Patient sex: M
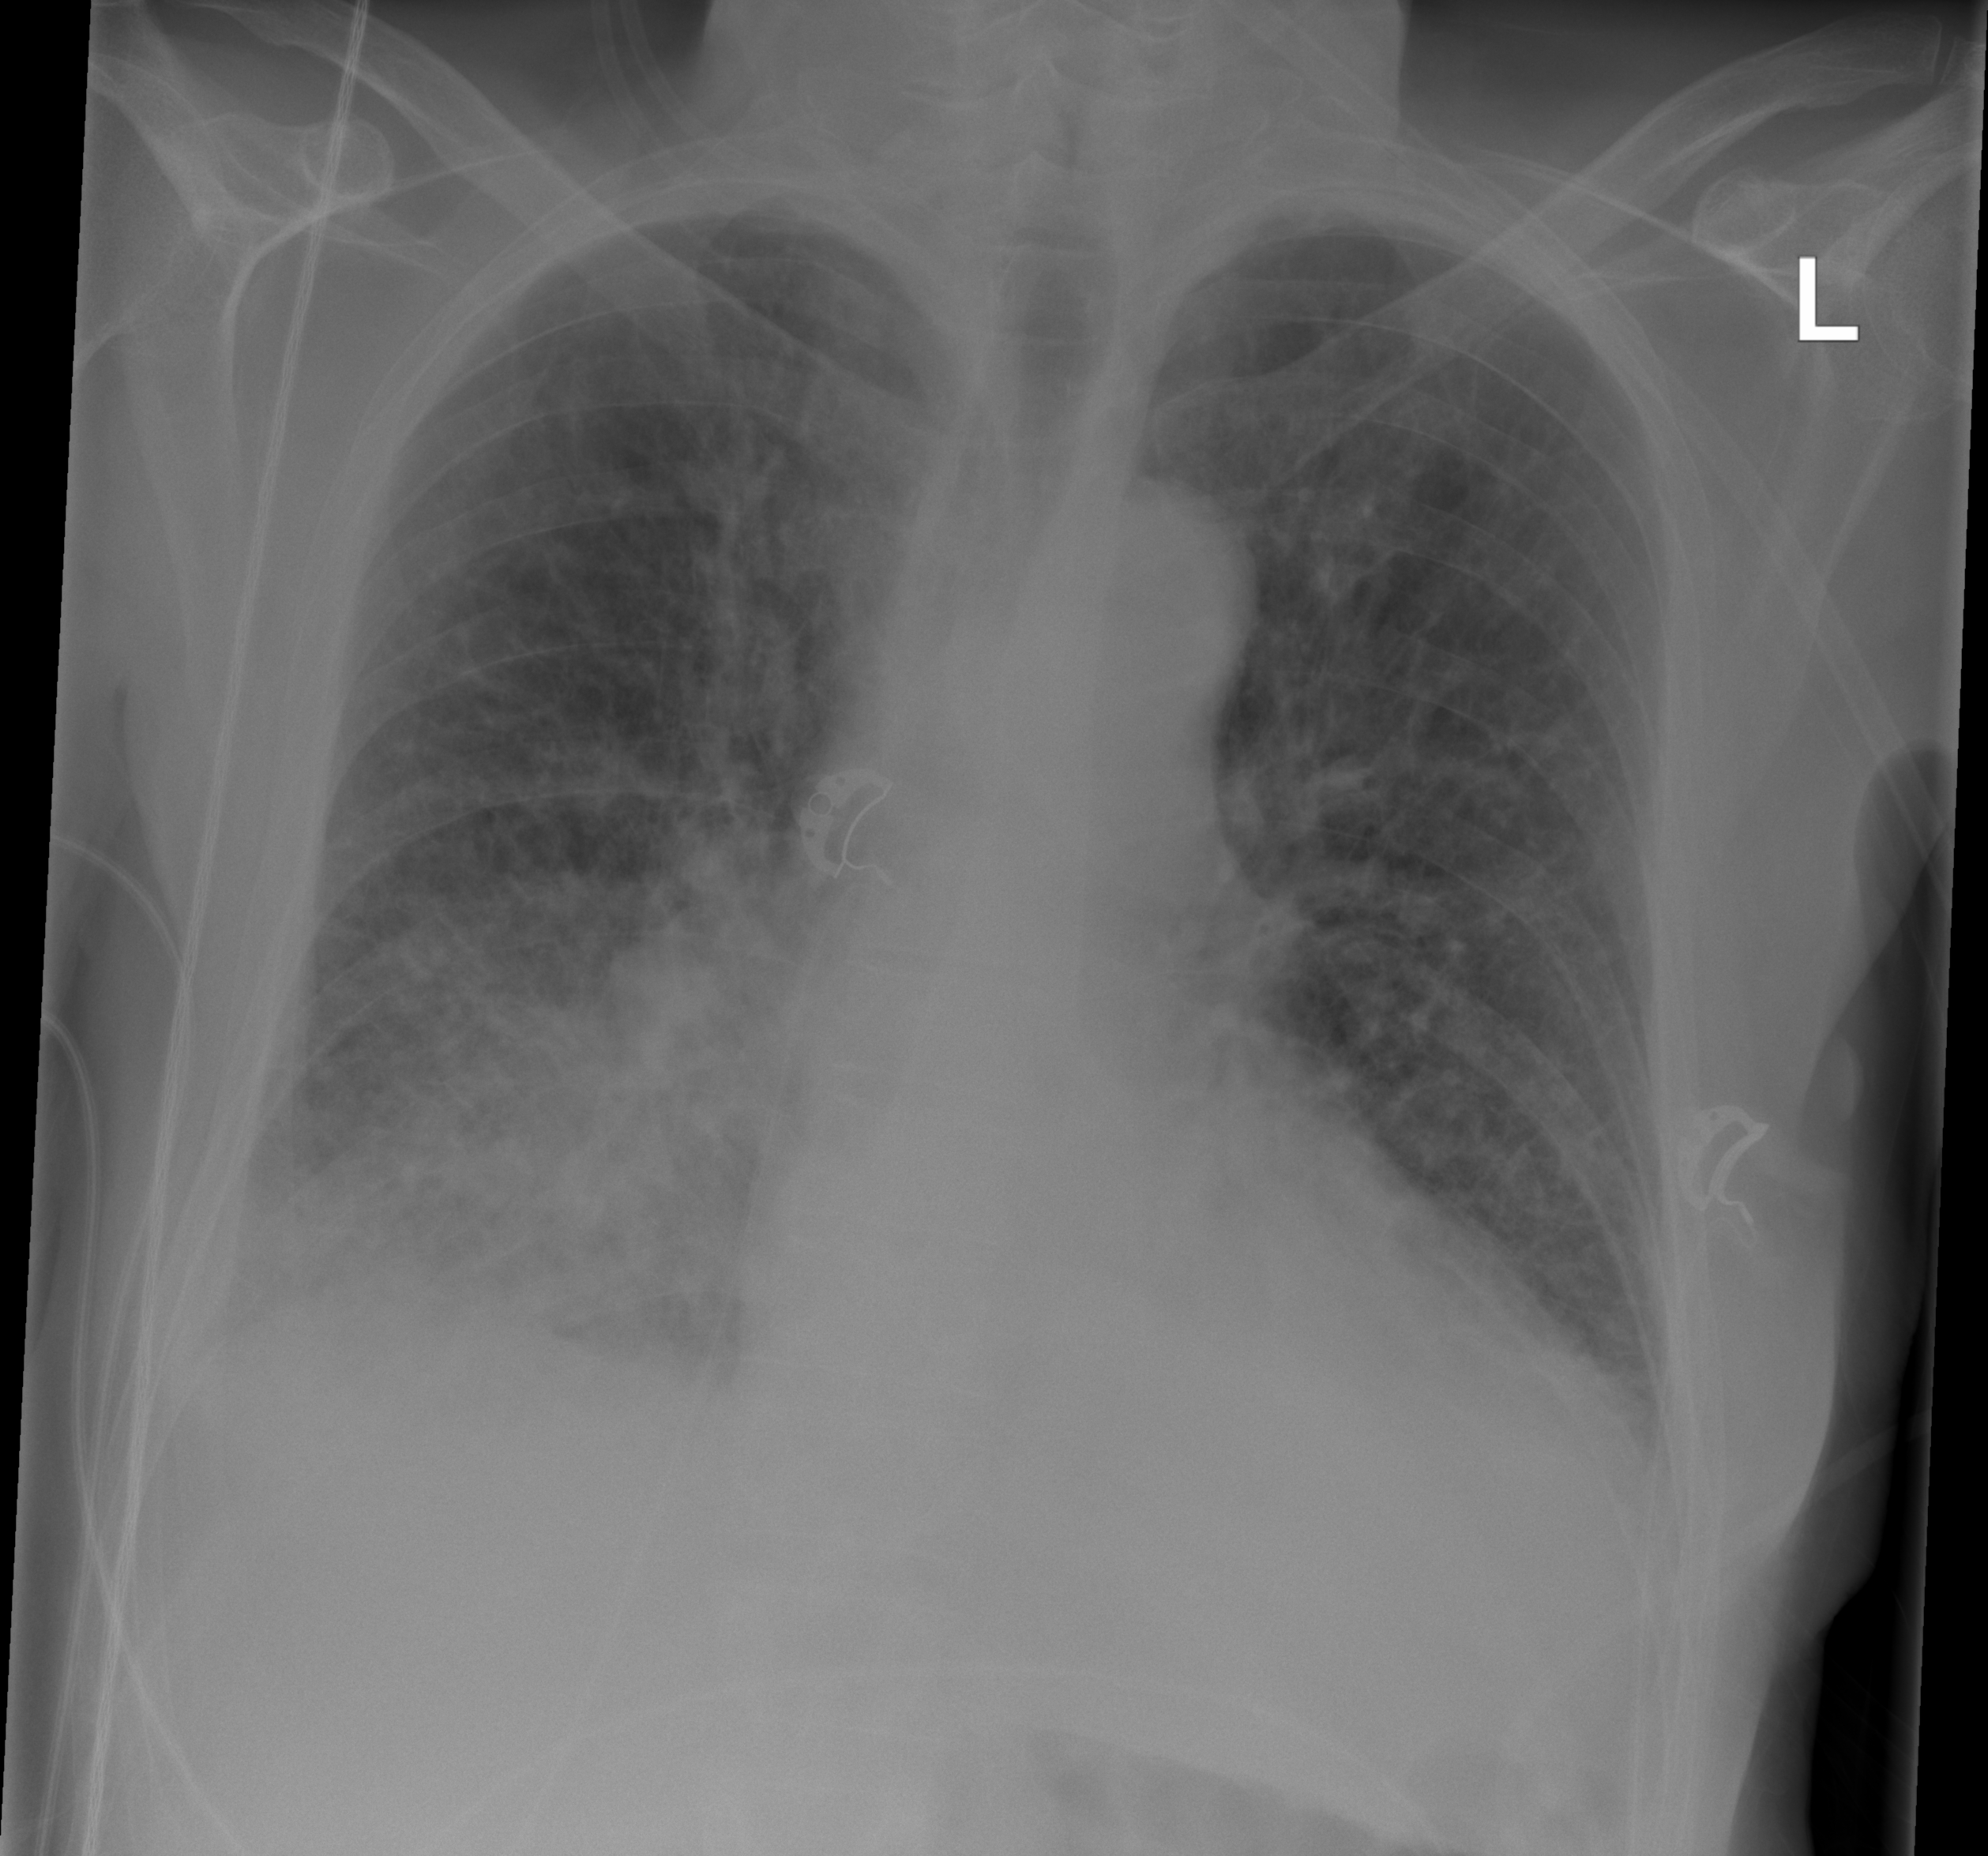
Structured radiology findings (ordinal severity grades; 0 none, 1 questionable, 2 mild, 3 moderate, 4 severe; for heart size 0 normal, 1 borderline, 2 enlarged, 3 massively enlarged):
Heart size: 2
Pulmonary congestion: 2
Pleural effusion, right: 3
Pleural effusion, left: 2
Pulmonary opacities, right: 3
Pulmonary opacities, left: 2
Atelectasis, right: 3
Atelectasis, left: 2